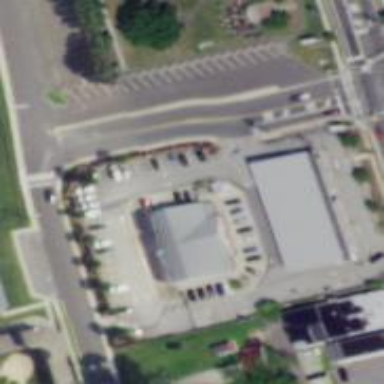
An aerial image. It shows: Convenience shop.